【题型】填空题　【知识点】平面几何　【难度】easy
我们规定车辆在转弯时的转弯角是车辆原行驶路线与转弯后路线所成的角的外角。如图：一辆车在一段绕山公路行驶(沿箭头方向)时, 在点 $B$、$C$ 和 $D$ 处的转弯角分别是 $\alpha$、$\beta$ 和 $\theta$, 且 $AB // DE$, 则 $\alpha$、$\beta$ 和 $\theta$ 之间的数量关系是\_\_\_\_\_\_。

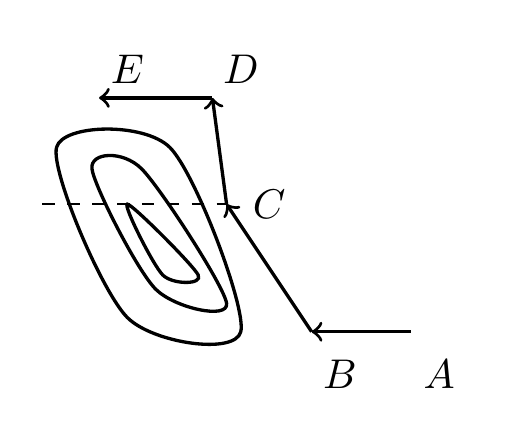
【解答】
根据题干中的“规定车辆在转弯时的转弯角是车辆原行驶路线与转弯后路线所成的角的外角”可知, 在点 $B$、$C$ 和 $D$ 处的转弯角分别是 $\alpha$、$\beta$ 和 $\theta$, 如下图所示。

过点 $C$ 作 $MN // AB$, 则 $\angle ECM = \angle CBG = \alpha$(两直线平行, 则同位角相等)。

$\because AB // ED$,

$\therefore MN // ED$,

$\therefore \angle FDC = \angle DCM$(两直线平行, 则内错角相等),

又 $\because \angle DCM = \angle DCE + \angle ECM = \beta + \alpha$, $\angle FDC = \theta$

$\therefore \alpha + \beta = \theta$。

故答案为：$\alpha + \beta = \theta$。
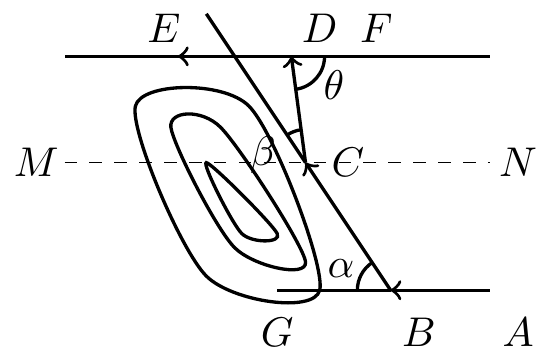